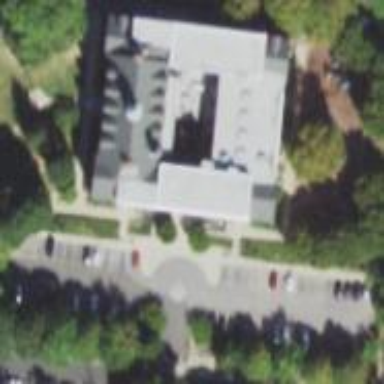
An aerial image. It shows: Historic building.